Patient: sex M, age 48
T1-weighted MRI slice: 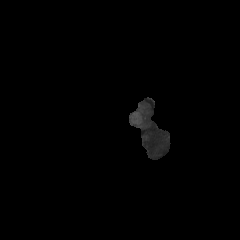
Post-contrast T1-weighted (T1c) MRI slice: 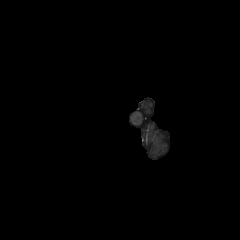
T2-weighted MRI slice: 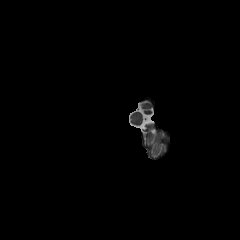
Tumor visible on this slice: no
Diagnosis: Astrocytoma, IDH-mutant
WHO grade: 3